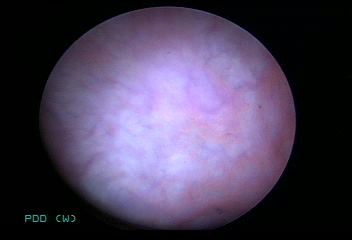
Modality: BLC
Class: Normal mucosa
Bladder cancer association: No